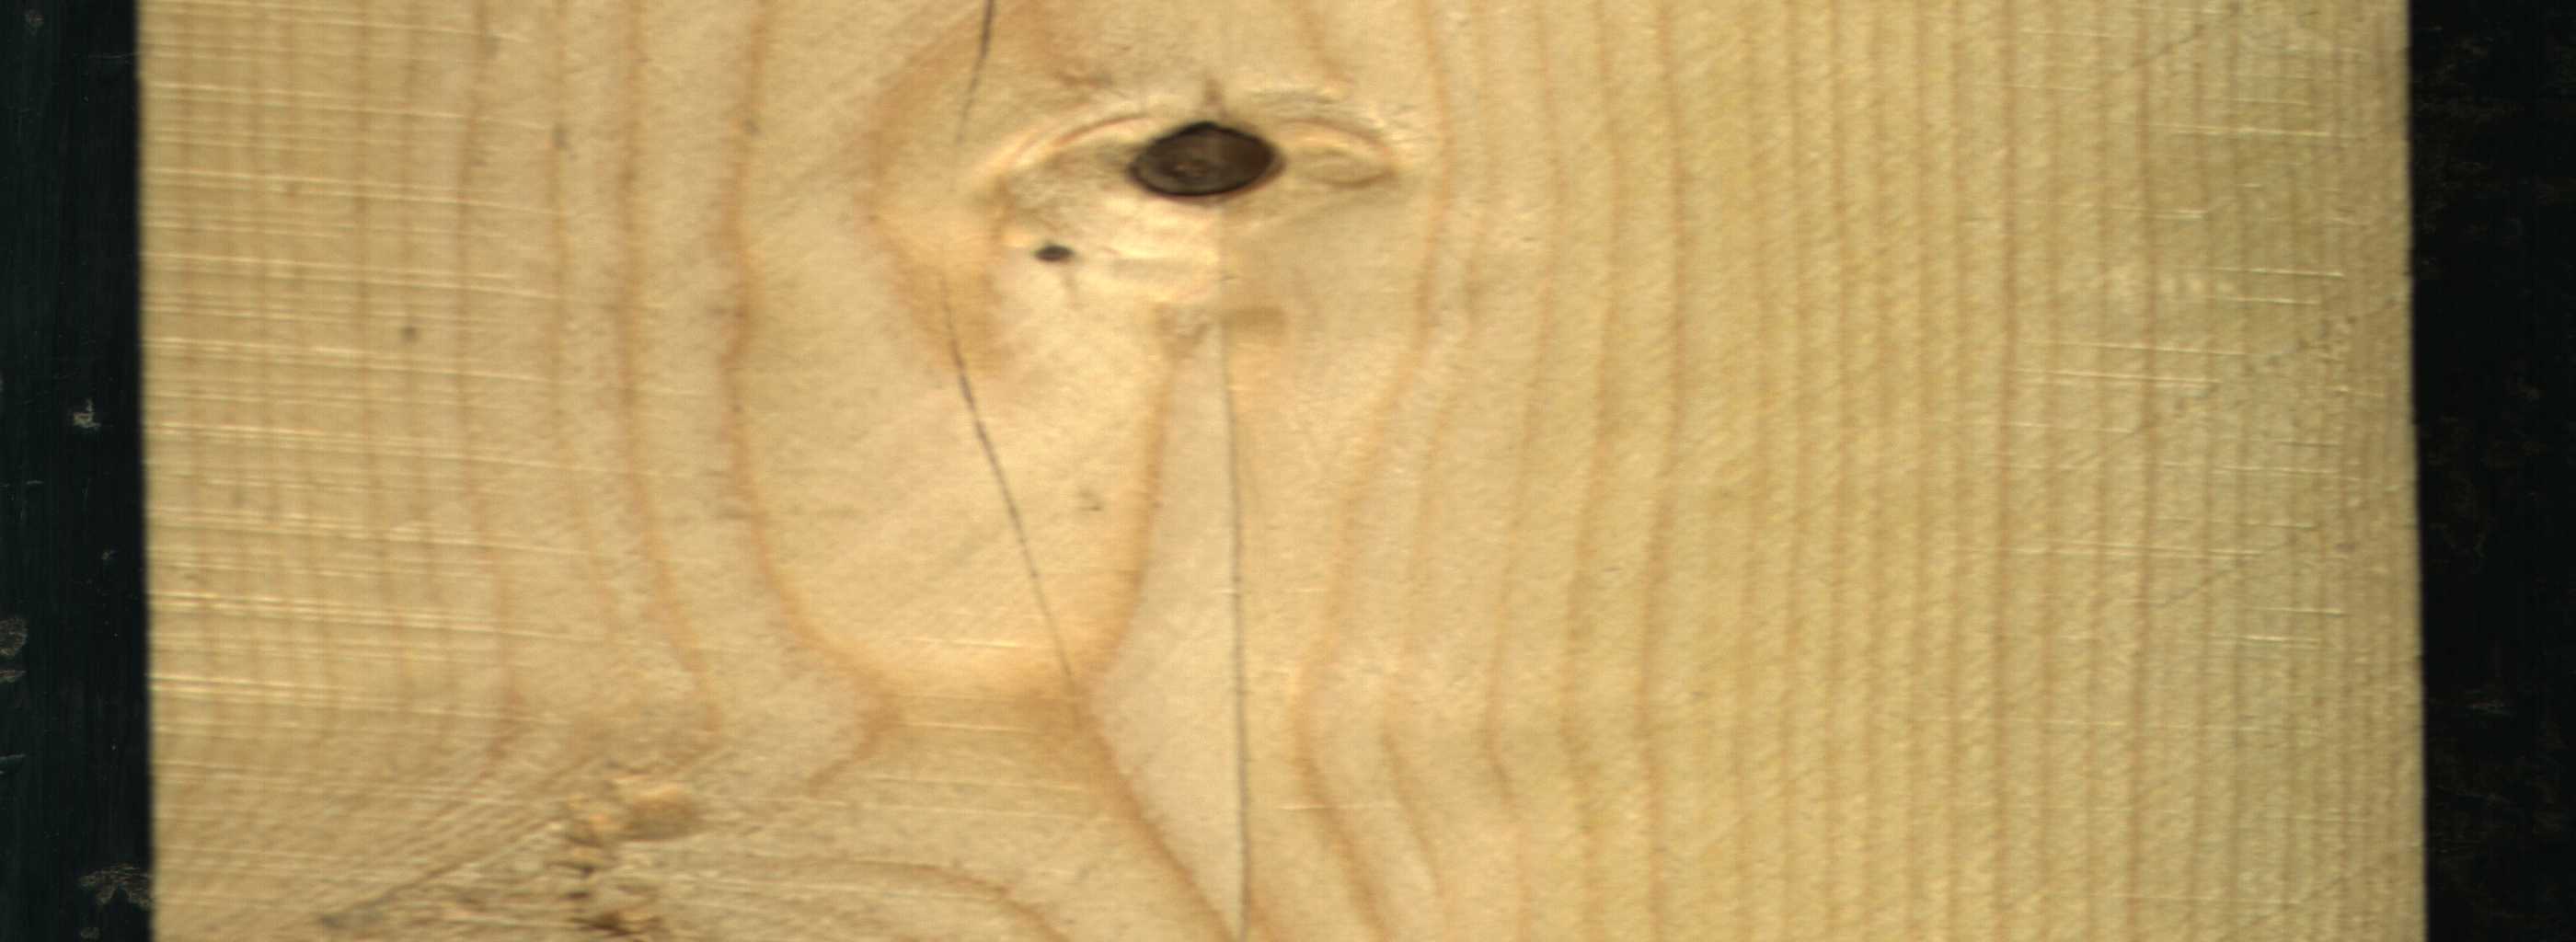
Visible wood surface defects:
Quartzity
Dead_Knot